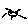
Label: sun